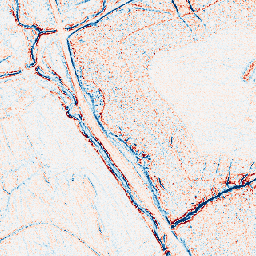
Category: edge_preserving
Decomposition family: bilateral
Decomposition parameters: d: 5
sigma_color: 25
sigma_space: 50
Upsampling method: nearest
Upsampling parameters: scale: 4
Upsampling scale: 4